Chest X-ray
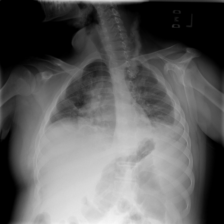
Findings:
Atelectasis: positive
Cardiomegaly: negative
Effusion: positive
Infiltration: positive
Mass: negative
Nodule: negative
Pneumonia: negative
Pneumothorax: negative
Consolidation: negative
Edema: negative
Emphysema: negative
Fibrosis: negative
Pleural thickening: negative
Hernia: negative